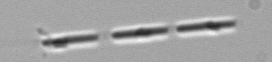
Label: Skeletonema